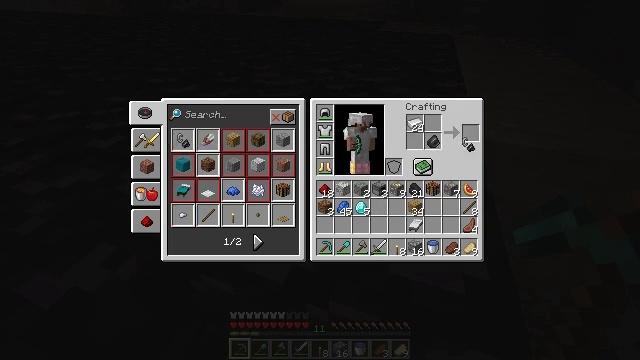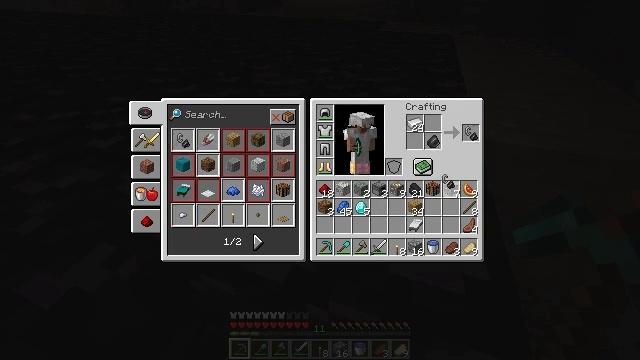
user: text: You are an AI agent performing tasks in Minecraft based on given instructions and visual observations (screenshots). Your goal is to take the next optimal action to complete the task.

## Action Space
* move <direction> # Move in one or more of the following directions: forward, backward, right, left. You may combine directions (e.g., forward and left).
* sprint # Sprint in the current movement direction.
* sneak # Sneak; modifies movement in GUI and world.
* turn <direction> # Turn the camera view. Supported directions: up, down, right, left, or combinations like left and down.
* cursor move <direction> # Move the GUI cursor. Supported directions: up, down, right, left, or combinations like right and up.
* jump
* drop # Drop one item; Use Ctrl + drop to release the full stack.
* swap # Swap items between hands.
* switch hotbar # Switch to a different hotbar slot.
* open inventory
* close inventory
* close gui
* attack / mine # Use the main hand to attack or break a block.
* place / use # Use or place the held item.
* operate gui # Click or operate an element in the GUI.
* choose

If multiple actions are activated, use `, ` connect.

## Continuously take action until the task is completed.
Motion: motion action
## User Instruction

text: Use iron and flint in the crafting table to create flint and steel.
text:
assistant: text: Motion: cursor move left and down
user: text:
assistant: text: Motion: no_op